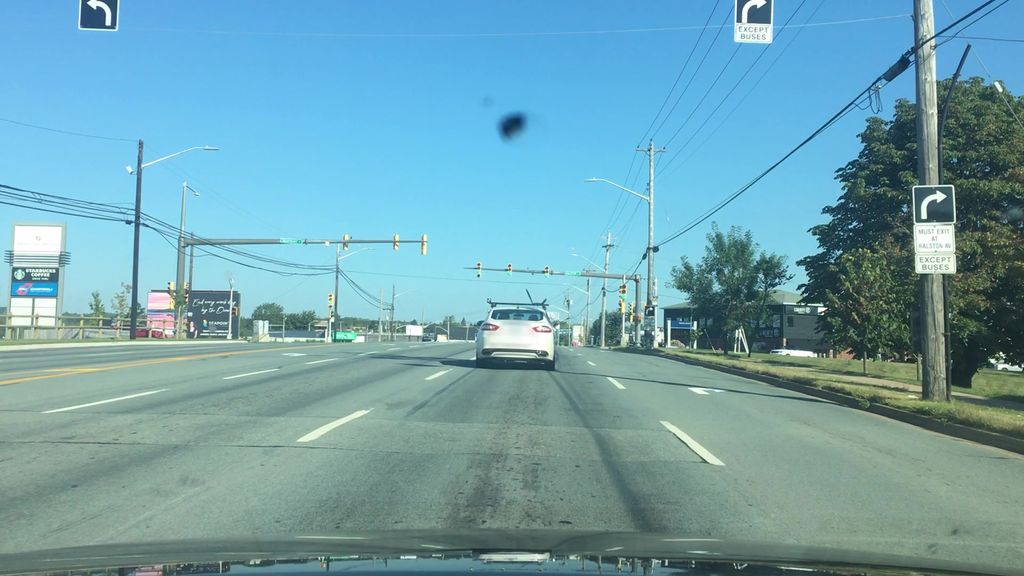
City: halifax